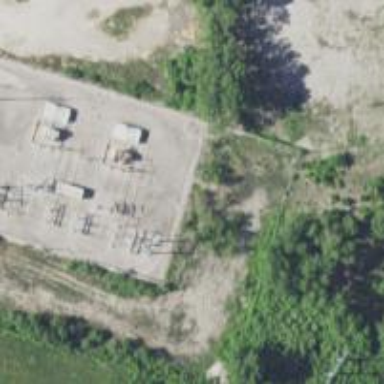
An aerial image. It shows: There is distribution substation enclosed by fence.